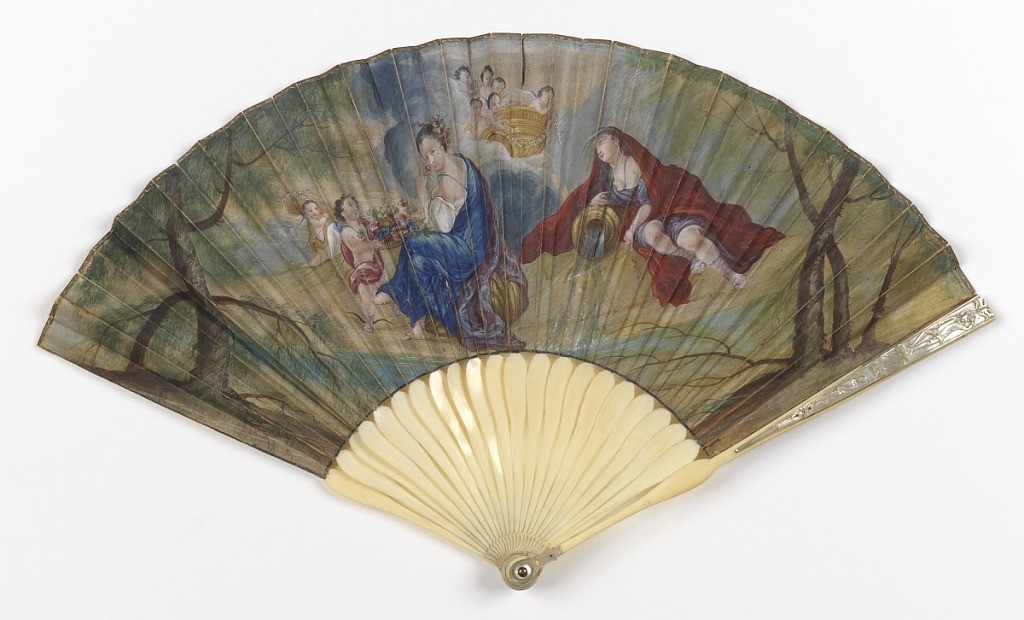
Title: Pleated fan
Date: ca. 1730
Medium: Painted paper leaf, carved ivory sticks with mother-of-pearl inlays on the guards, mother-of-pearl thumb guard and washer at the rivet
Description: Pleated fan. Painted paper leaf. Obverse: mythological scene with Flora, the Roman goddess of flowers and of the spring, at the center. She is presented with baskets of flowers, watered by a stream of running water personified by the figure at the right. Reverse: an enlarged image of the spring flowers received by Flora. Carved ivory sticks with mother-of-pearl inlays on the guards. Mother-of-pearl thumb guard and washer at the rivet.